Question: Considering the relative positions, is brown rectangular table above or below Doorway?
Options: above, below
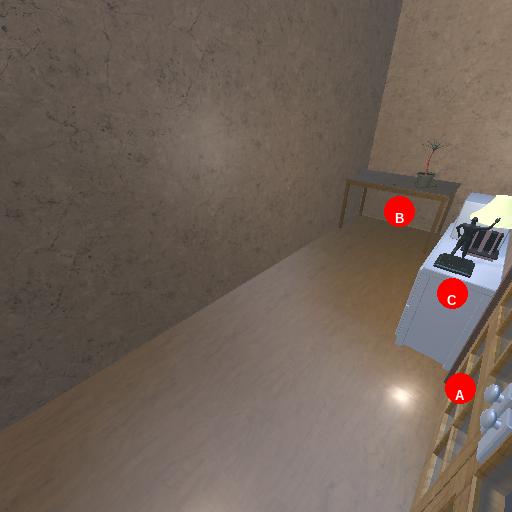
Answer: above